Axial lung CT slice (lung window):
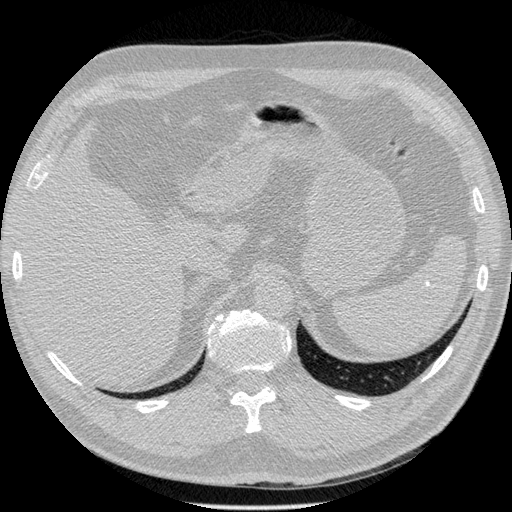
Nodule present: no